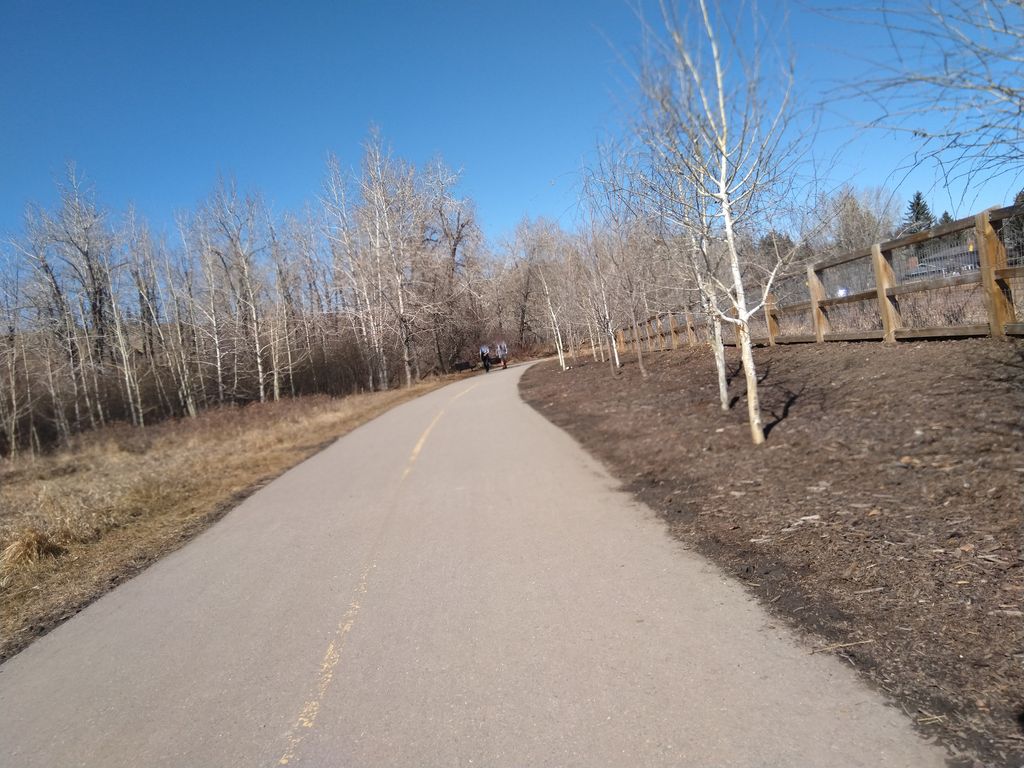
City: calgary